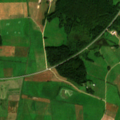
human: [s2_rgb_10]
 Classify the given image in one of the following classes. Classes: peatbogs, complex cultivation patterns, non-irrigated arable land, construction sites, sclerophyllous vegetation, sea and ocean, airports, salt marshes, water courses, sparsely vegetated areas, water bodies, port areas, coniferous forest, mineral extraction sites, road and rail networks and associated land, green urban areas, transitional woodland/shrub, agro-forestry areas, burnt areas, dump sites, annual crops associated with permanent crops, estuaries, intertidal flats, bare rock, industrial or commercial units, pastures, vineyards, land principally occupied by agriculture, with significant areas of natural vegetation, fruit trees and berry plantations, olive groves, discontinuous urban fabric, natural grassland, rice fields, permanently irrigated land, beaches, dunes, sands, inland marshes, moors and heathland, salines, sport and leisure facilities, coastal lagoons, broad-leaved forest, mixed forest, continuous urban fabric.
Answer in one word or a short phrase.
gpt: non-irrigated arable land, pastures, complex cultivation patterns, land principally occupied by agriculture, with significant areas of natural vegetation, broad-leaved forest